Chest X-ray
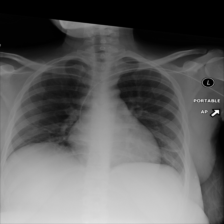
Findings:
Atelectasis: positive
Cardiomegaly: negative
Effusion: negative
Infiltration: negative
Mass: negative
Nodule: negative
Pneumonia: negative
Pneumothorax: negative
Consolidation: negative
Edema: negative
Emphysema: negative
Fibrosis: negative
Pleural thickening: negative
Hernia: negative